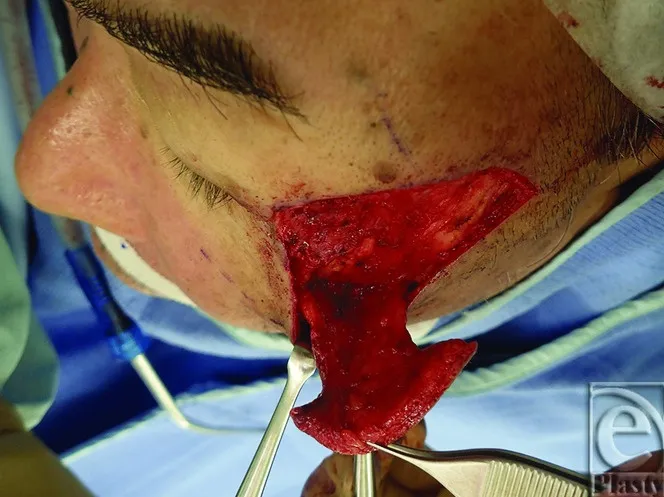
Elevation of the lateral orbital flap.
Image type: medical_photograph (other_medical_photograph)